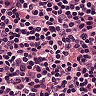
Metastatic tissue present: no